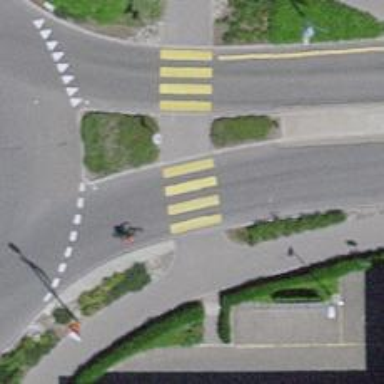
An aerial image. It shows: Zebra crossing on the road.